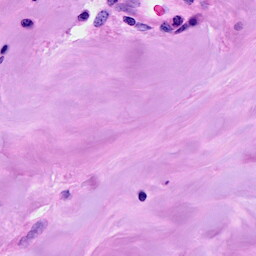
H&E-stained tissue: Breast